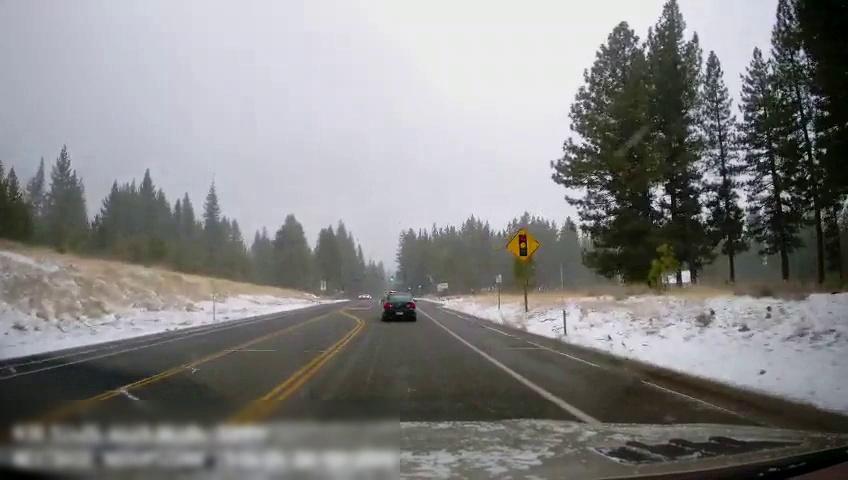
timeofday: Day
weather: Snowy
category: Drivable Space
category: Vehicles | Car
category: Lanes | Opposite Lane
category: Lanes | Opposite Lane
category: Lanes | Opposite Lane
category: Lanes | Opposite Lane
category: Lanes | Opposite Lane
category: Lanes | Opposite Lane
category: Lanes | Current Lane
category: Lanes | Alternate Lane
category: Traffic | Signs
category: Traffic | Signs